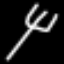
Label: fork